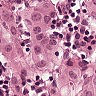
Metastatic tissue present: yes